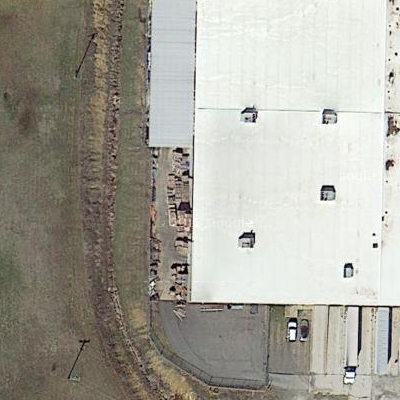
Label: Industry